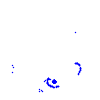
Particle: kaon